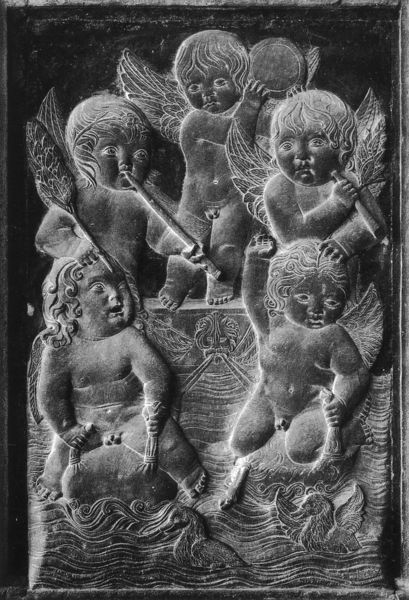
Titel: Spielende und tanzende Putten in der Capella dei Giochi infantili
Künstler: Agostino di Duccio
Standort: Rimini, Tempio Malatestiano (EU - I - Emilia-Romagna)
Schlagwörter: dunkel, feder, flügel, nackt, vogel, wasser, haar, köpfe, federn, sockel, stein, fünf, vögel, instrumente, musik, locken, engel, relief, wellen, ente, buben, enten, wagen, kissen, musizieren, trommel, flöte, fisch, schiefer, fanfare, putten, flöten, flötenspieler, klang, winken, tambourin, zymbel, basorelief, puttel